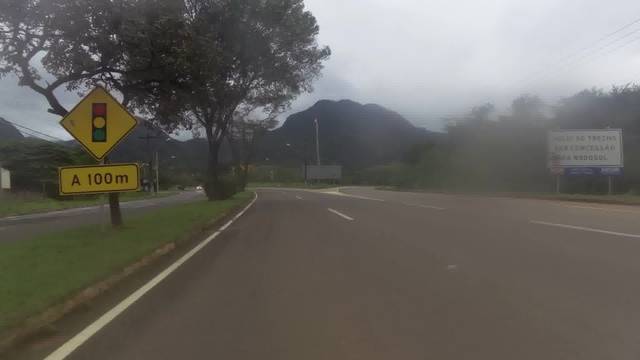
Region: Brazil
Coordinates: -20.634, -40.518